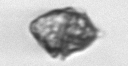
Label: Kryptoperidinium_triquetrum